Question: I have a package structure in Java and it should be accessible as shown below.

How to make Underlying package classes accessible to only Middle package? The TestApp should directly communicate with Interface package only. The TestApp should not get any information about Underlying and Middle package classes. How to do it? Please help
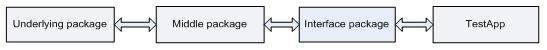
Answer: You can put TestApp and Interface in the same package. Then Interface must inherit Middle that use methods. Then Middle is in the same Package of Underlying that uses methods.
It does what you want, but honestly, I see no sense of doing that. And it supposes that "Interface Package" is not a Java Interface...
<URL> has probably a better notion of Unit Of Code and Modules, but Java 6,7 & 8 languages are not ready to really hide things to other programmers.